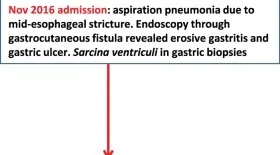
Timeline displaying the course of clinical symptoms of case 2.
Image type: chart (chart)